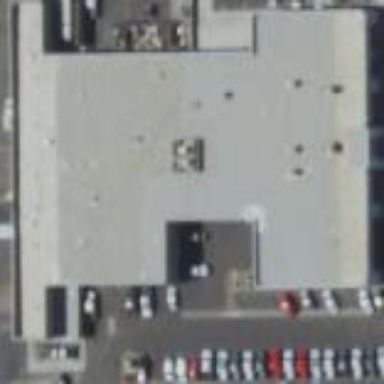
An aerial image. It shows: Car shop building.